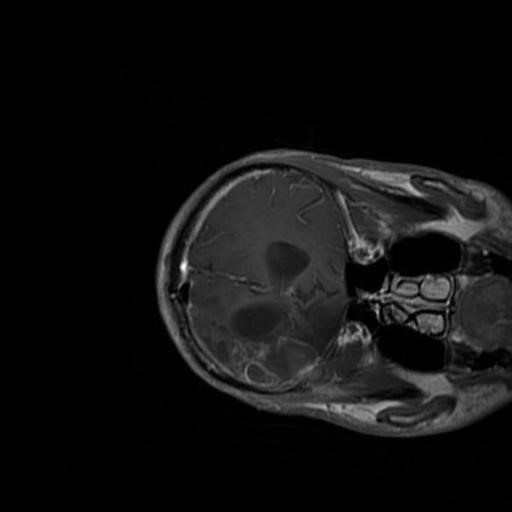
Label: brain_glioma